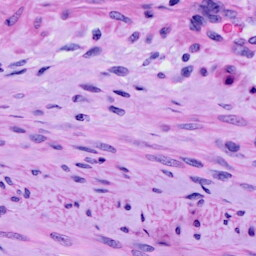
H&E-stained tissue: Cervix